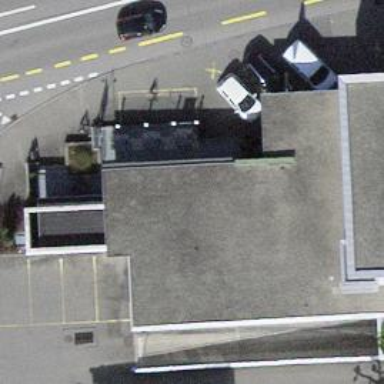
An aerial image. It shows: Restaurant.